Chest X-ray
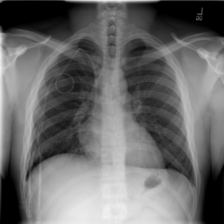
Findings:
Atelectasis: negative
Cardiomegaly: negative
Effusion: negative
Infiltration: negative
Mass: negative
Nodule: negative
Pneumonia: negative
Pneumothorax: negative
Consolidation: negative
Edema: negative
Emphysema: negative
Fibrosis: negative
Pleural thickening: negative
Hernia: negative